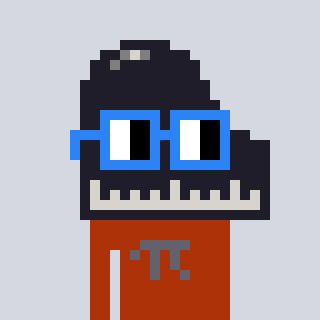
a pixel art character with square blue glasses, a piano-shaped head and a hotbrown-colored body on a cool background